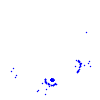
Particle: kaon